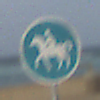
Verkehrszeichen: Reitweg
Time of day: MorningAfternoon
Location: Outdoor (Suburban)
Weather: PartlyCloudy
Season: NotSpecified
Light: Natural